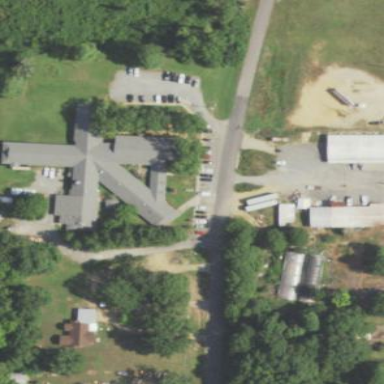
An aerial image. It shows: Nursing home building.